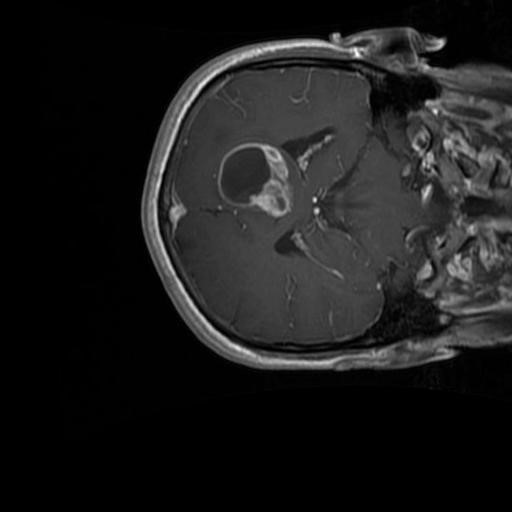
Label: brain_glioma